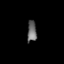
Tissue: lung
Cell type: Endothelial cells
Senescence score: 0.6438
Nuclear area (px): 194
Mean DAPI intensity: 103.974